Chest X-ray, PA view. Patient: 68 years old, sex F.
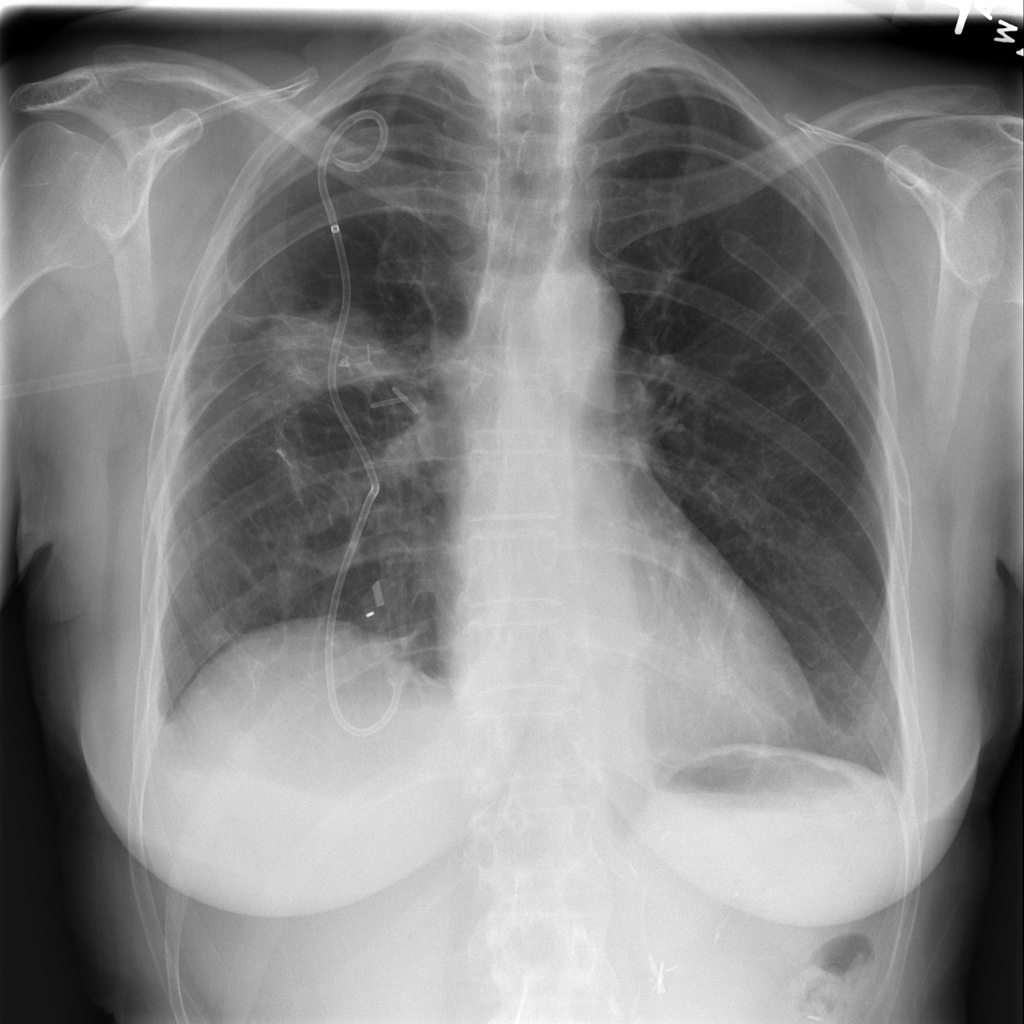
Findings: Pneumothorax